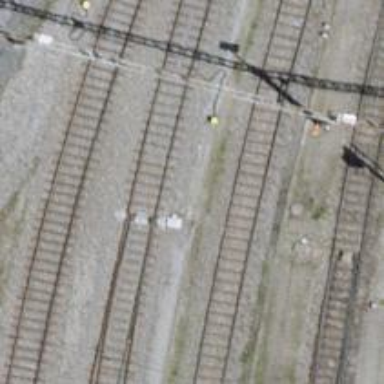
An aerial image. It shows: Railway switch.